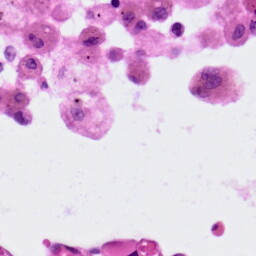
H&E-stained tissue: Lung